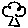
Label: tree